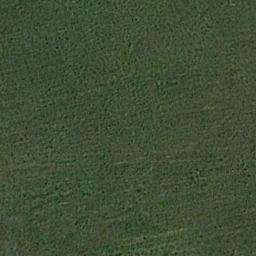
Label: meadow